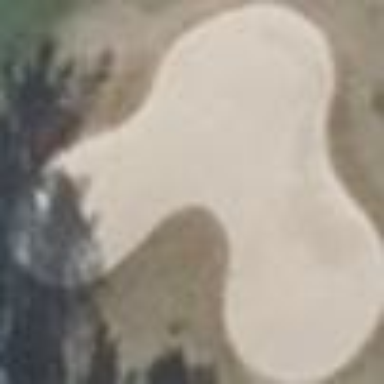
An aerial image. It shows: Sandy area is golf bunker.